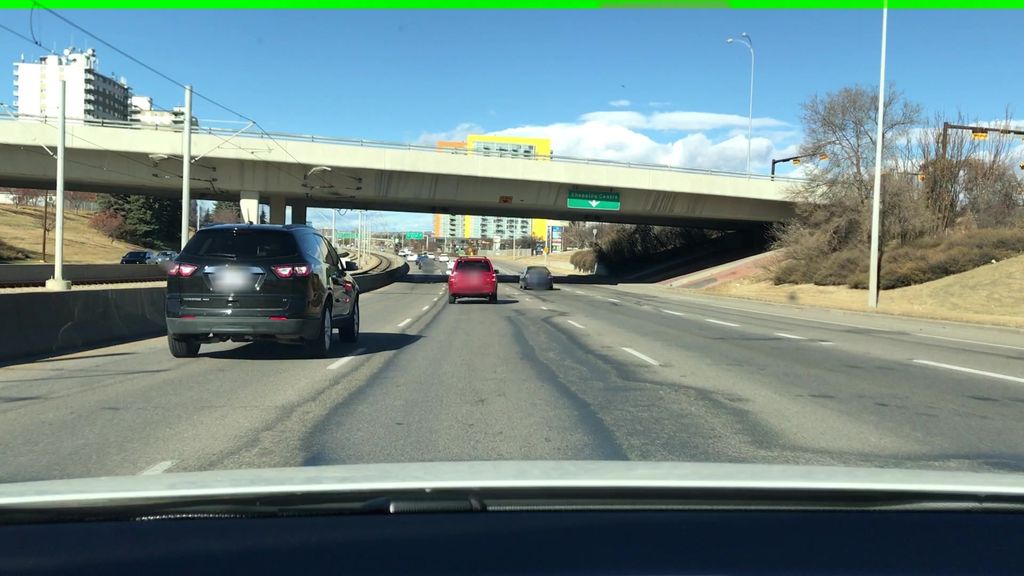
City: calgary